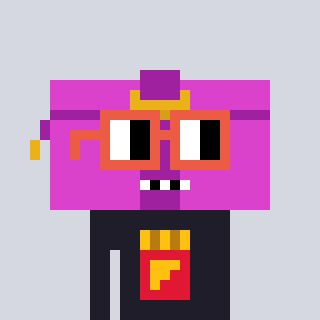
a pixel art character with square orange glasses, a clutch-shaped head and a grayscale-colored body on a cool background